Question: I have this kind of complex set up with divs and links. Anyway, the logo in the top of left of my page is supposed to change when you hover over it, and it does. However, it also changes if your mouse goes anywhere in the top section of the page (outlined in red on the image)
Also when I click on the logo, the link doesn't work. I think it may have to do with the way I have the divs set up, but i'm not sure.
I'm still kind of new at all of this, and I'm a little overwhelmed at figuring out this issue. If you can help, I would appreciate it.
Below is my html, css, and an image to help show you what I'm talking about.

This is my html
'''
<!DOCTYPE html>
<html>
<head>
<meta charset="utf-8">
<title>Playing with backgrounds</title>
<link href="styles.css" rel="stylesheet" type="text/css" />
</head>
<body>
<div id="wrapper">
<div id="topheader">
<a href="index.html">
<div id="logo">
<div id="navigation">
<a href="index.html">NEWS</a><br />
<a href="index.html">ABOUT</a><br />
<a href="index.html">VOLUNTEER</a><br />
<a href="index.html">DONATE</a><br />
<a href="index.html">CONTACT US</a>
</div>
</div>
</a>
</div>
<div id="welcome">
<h1>Welcome</h1>
<h2>
To
<span class="gold"> Promise Land Partners</span></h2>
</div>
<div id="bottom_bar">
<p>COPYRIGHT DAVIDMORRIS ©️ 2014 | <a href="index.html">NEWSLETTER</a> | <a href="index.html">FACEBOOK</a>
<span class="right">DESIGN: HANGING OUT</span>
</p>
</div>
</div>
</body>
</html>
'''
This is my CSS
'''
@charset "utf-8";
/* CSS Document */
body {
background-image: url(img/dot.png), url(img/background.jpg);
background-repeat: repeat, no-repeat;
background-position: top left, center center fixed;
background-size: auto, cover;;
margin: 0px;
font-family: Helvetica Neue, Helvetica, Arial, sans-serif;
}
#topheader {
height: 135px;
width: 100%;
overflow: hidden;
position: relative;
background-image: url(img/headerbar.png);
background-repeat: repeat-x;
}
#logo {
background-image:url(img/PLP.png);
background-repeat: no-repeat;
background-position: top left;
height: 100px;
width: 100%;
margin: 0;
padding: 0;
}
#logo:hover, #logo:active {
background-image:url(img/PLP_pushed.png);
}
#navigation {
background-image: none;
background-position: top left;
padding-left: 180px;
}
#bottom_bar {
background-image:url(img/bottom_bar.jpg);
position: fixed;
bottom: 0;
height: 27px;
width: 100%;
color: white;
}
#bottom_bar p {
text-align: left;
padding: 4px;
margin: 0;
}
.right {
float:right;
}
#welcome {
background-image: url(img/welcomepanel.png);
background-repeat: no-repeat;
position: relative;
left: 0;
top: 70px;
height: 261px;
width: 100%;
padding-top: 10px;
padding_left: 10px;
margin: 0;
}
h1 {
color:white;
padding-left: 90px;
font-size: 6em;
margin: 0;
margin-top: 8px;
}
h2 {
color: white;
font-size: 4em;
padding-left: 20px;
margin: 0;
line-height: .65em;
}
.gold {
color: #ee9f00;
font-size: .75em;
margin: 0;
}
a {
text-decoration: none;
color: white;
}
a:visited {
color: #c88601;
}
a:focus {
color: #ee9f00;
}
a:hover {
color: #ee9f00;
}
a:active {
color: c88601;
}
#navigation a {
text-decoration: none;
color: white;
}
#navigation a:visited {
color: white;
}
#navigation a:focus {
background-color: #ee9f00;
}
#navigation a:hover {
background-color: #ee9f00;
}
#navigation a:active {
background-color: #ee9f00;
}
'''
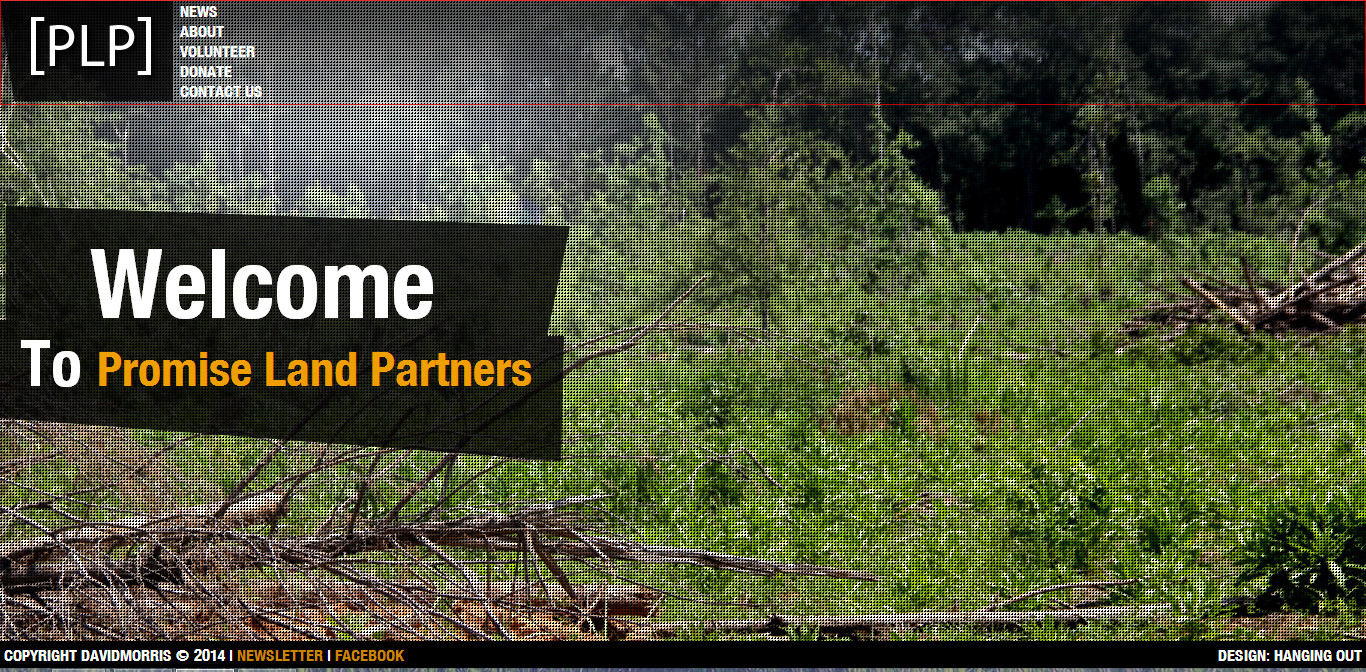
Answer: You have your CSS set to change the image when you hover over '#logo' and '#logo' is set to 'width: 100%;' Try changing the width of '#logo' or, if that breaks your style, add a child 'div' to '#logo' in which you can change the background image.
See this fiddle for an example: <URL>
HTML
'''
<a href="index.html">
<div id="logo_container">
<div id="logo"></div>
<div id="navigation">
<a href="index.html">NEWS</a><br />
<a href="index.html">ABOUT</a><br />
<a href="index.html">VOLUNTEER</a><br />
<a href="index.html">DONATE</a><br />
<a href="index.html">CONTACT US</a>
</div>
</div>
</a>
'''
CSS
'''
#logo_container {
background-repeat: no-repeat;
background-position: top left;
height: 100px;
width: 100%;
margin: 0;
padding: 0;
background-color: black;
}
#logo {
background-image:url(...);
width: 100px;
height: 100px;
display: block;
float: left;
}
#logo:hover, #logo:active {
background-image:url(... );
}
'''